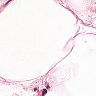
Metastatic tissue present: no